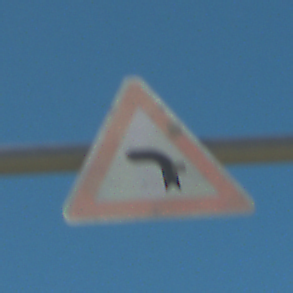
Verkehrszeichen: KurveLinks
Umgebung: Outdoor, Special
Tageszeit: Midday
Wetter: PartlyCloudy
Licht: Natural
Jahreszeit: NotSpecified
Kontrast: HighContrast